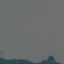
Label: SeaLake